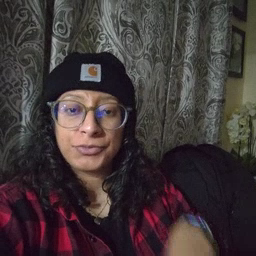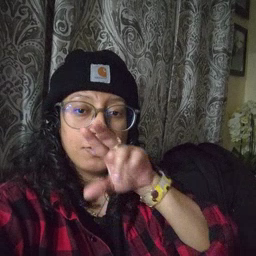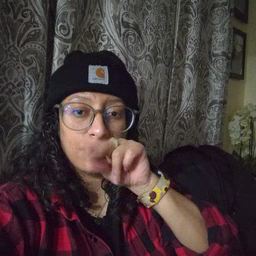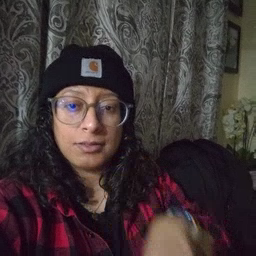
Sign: duck